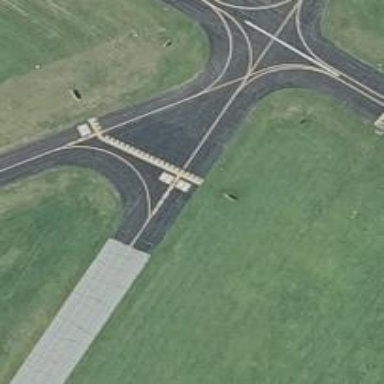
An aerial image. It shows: Image of taxiway at airport.